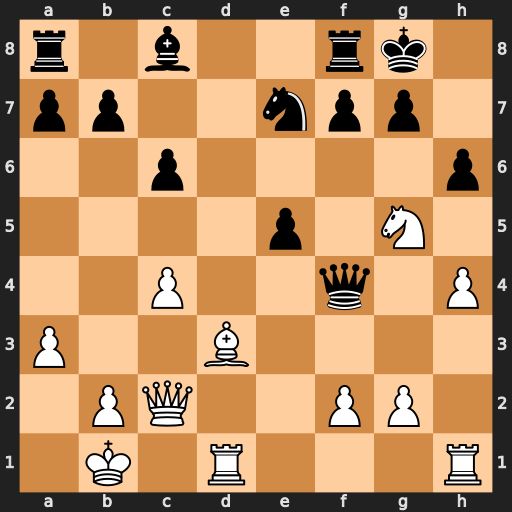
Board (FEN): r1b2rk1/pp2npp1/2p4p/4p1N1/2P2q1P/P2B4/1PQ2PP1/1K1R3R
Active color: w
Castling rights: -
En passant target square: -
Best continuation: g3 Qf6 Nh7